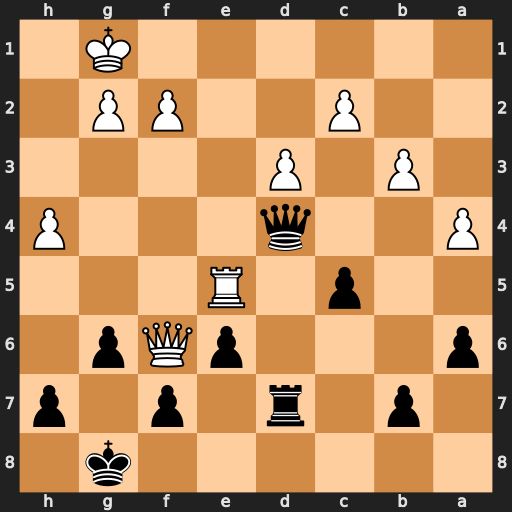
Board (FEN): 6k1/1p1r1p1p/p3pQp1/2p1R3/P2q3P/1P1P4/2P2PP1/6K1
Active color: b
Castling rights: -
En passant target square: -
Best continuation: Rd5 Rxe6 fxe6